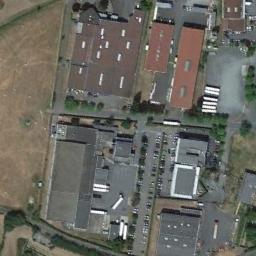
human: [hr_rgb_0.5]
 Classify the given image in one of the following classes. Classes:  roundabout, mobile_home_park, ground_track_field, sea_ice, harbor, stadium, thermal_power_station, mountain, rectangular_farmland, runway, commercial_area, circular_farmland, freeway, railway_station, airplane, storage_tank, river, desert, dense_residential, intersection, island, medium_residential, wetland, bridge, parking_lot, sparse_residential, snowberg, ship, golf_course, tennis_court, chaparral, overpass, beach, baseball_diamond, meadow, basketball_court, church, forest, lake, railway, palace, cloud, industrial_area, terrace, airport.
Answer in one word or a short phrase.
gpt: industrial_area